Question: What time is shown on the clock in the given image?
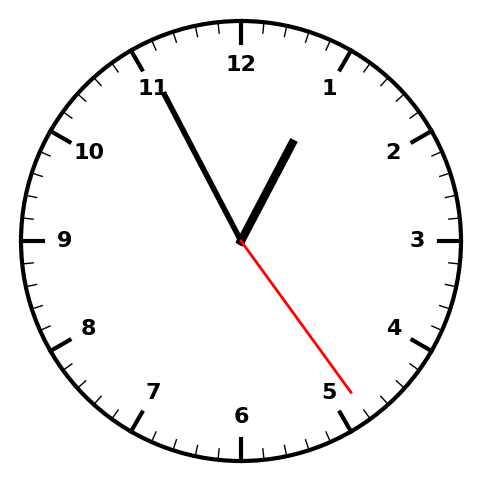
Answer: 12:55:24